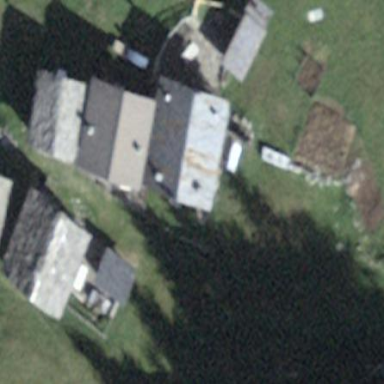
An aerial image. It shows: Simple and straightforward house.